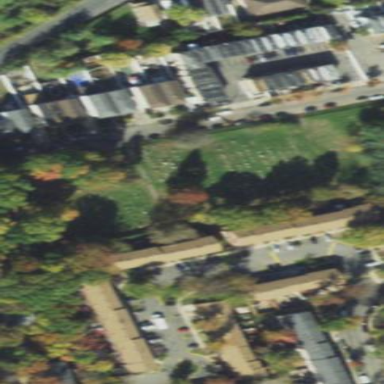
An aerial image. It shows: Cemetery.